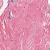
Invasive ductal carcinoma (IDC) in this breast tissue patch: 0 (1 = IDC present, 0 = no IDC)